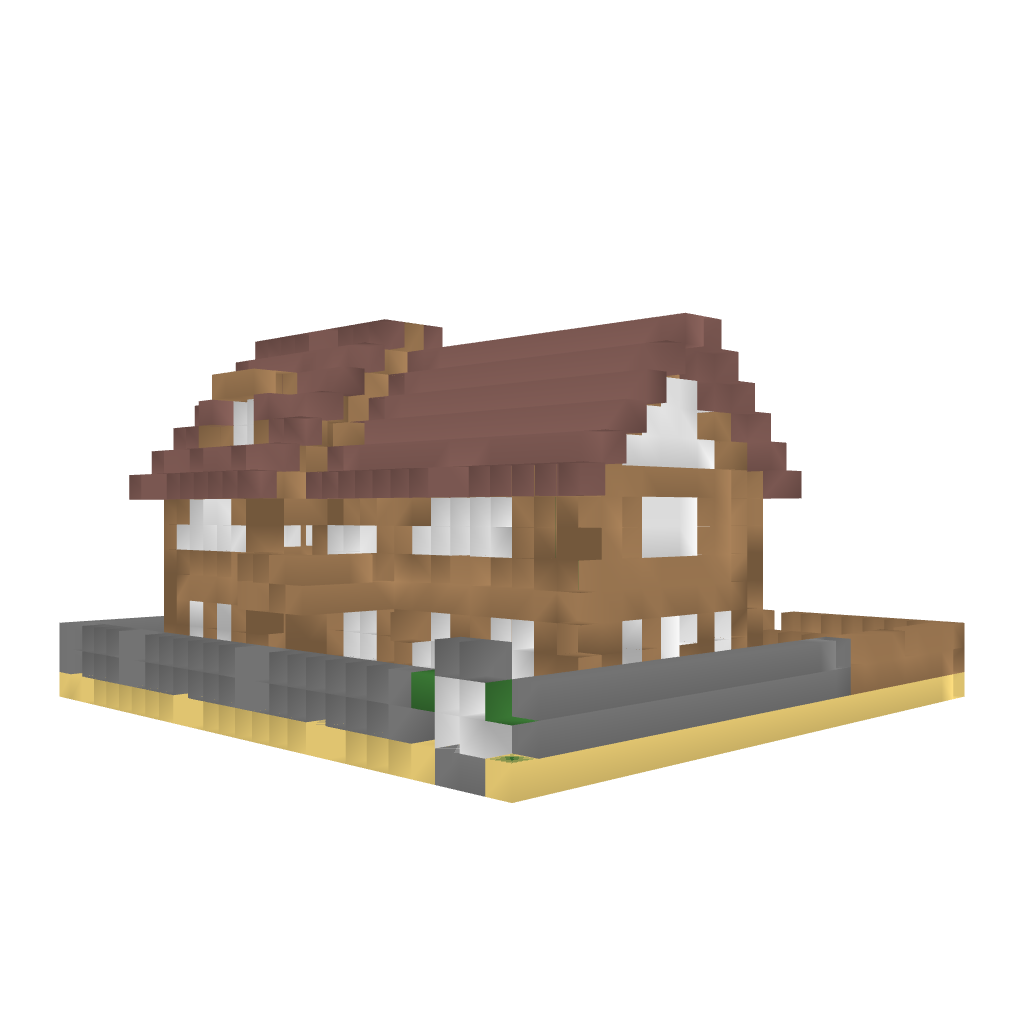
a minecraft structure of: Basic Farm n°1 high quality